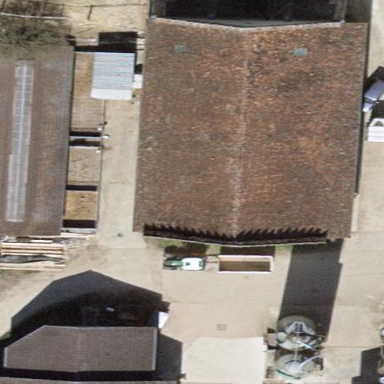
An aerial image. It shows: Barn with gabled rosybrown roof oriented along its length.